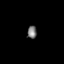
Tissue: skin
Cell type: Epithelial cells
Senescence score: 0.2394
Nuclear area (px): 118
Mean DAPI intensity: 119.839